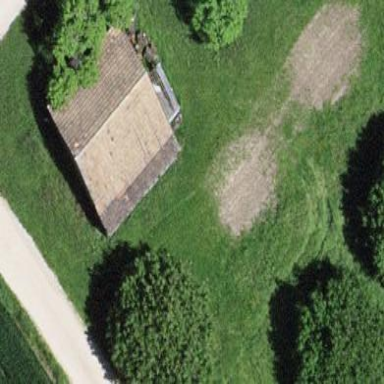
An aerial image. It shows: Farm building.